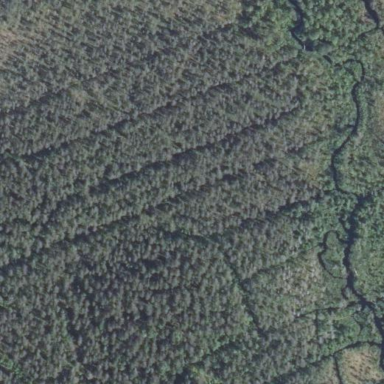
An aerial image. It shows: Woodland with needle-leaved trees.